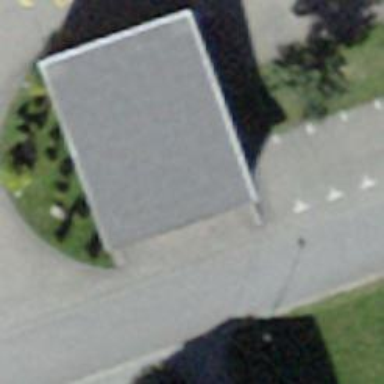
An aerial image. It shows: Charging station.